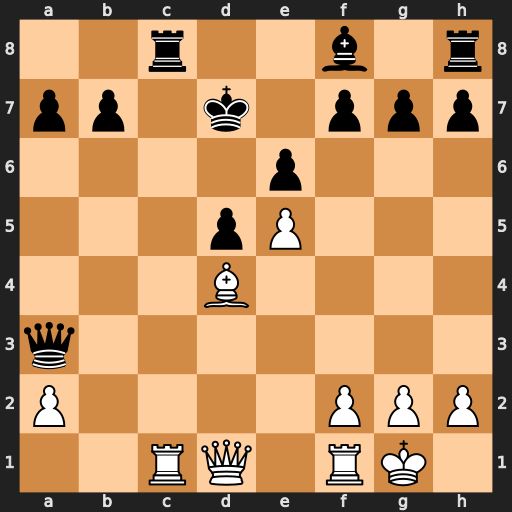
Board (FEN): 2r2b1r/pp1k1ppp/4p3/3pP3/3B4/q7/P4PPP/2RQ1RK1
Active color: w
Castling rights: -
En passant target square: -
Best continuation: Rxc8 Kxc8 Qc2+ Kb8 Rc1 Qxc1+ Qxc1